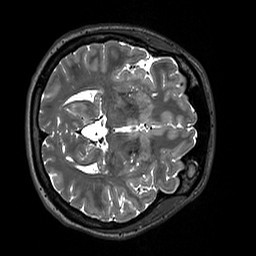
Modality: T2w
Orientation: axial
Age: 33
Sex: female
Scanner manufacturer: siemens
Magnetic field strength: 3 T
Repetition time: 3.2 s
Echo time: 0.412 s